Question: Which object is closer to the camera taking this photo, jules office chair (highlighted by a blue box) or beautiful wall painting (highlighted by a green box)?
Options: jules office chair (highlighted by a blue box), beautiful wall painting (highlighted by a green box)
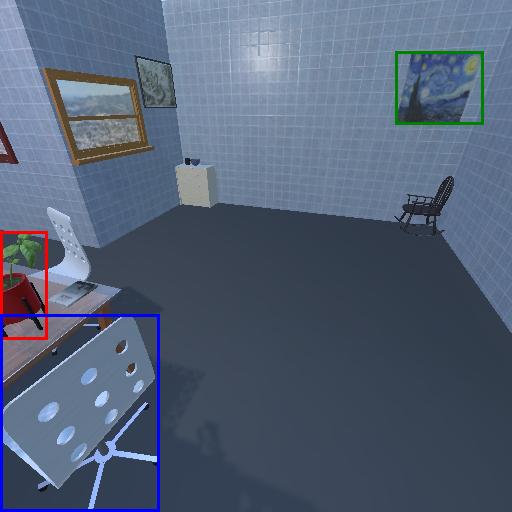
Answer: jules office chair (highlighted by a blue box)